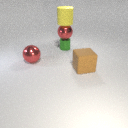
large red metal sphere to the left of large brown rubber cube